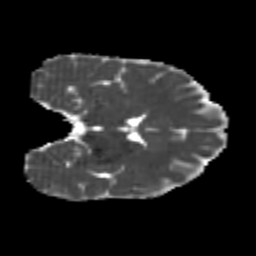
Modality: MD
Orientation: coronal
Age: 26
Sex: female
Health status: healthy
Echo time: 0.074 s